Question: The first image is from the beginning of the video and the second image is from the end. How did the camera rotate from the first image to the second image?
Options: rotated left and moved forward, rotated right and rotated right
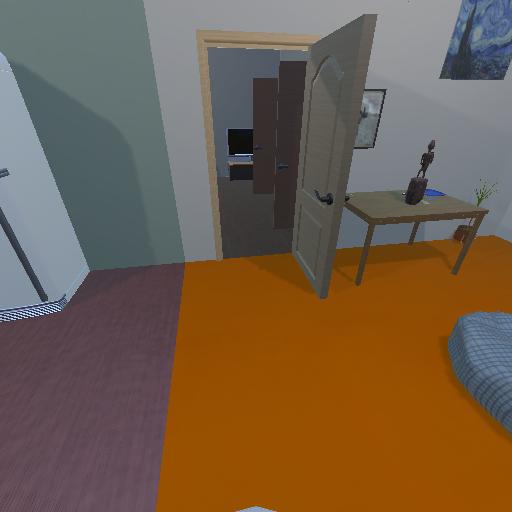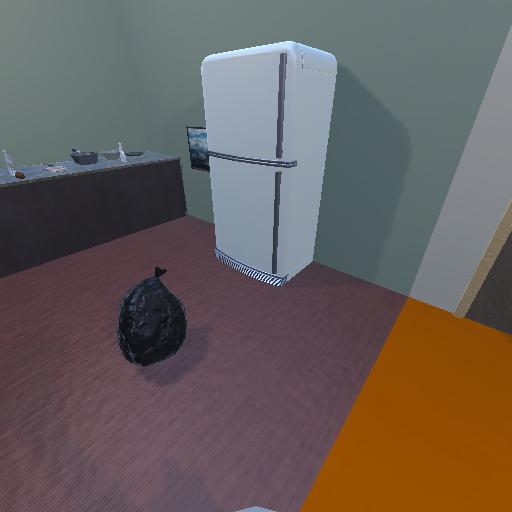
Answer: rotated left and moved forward